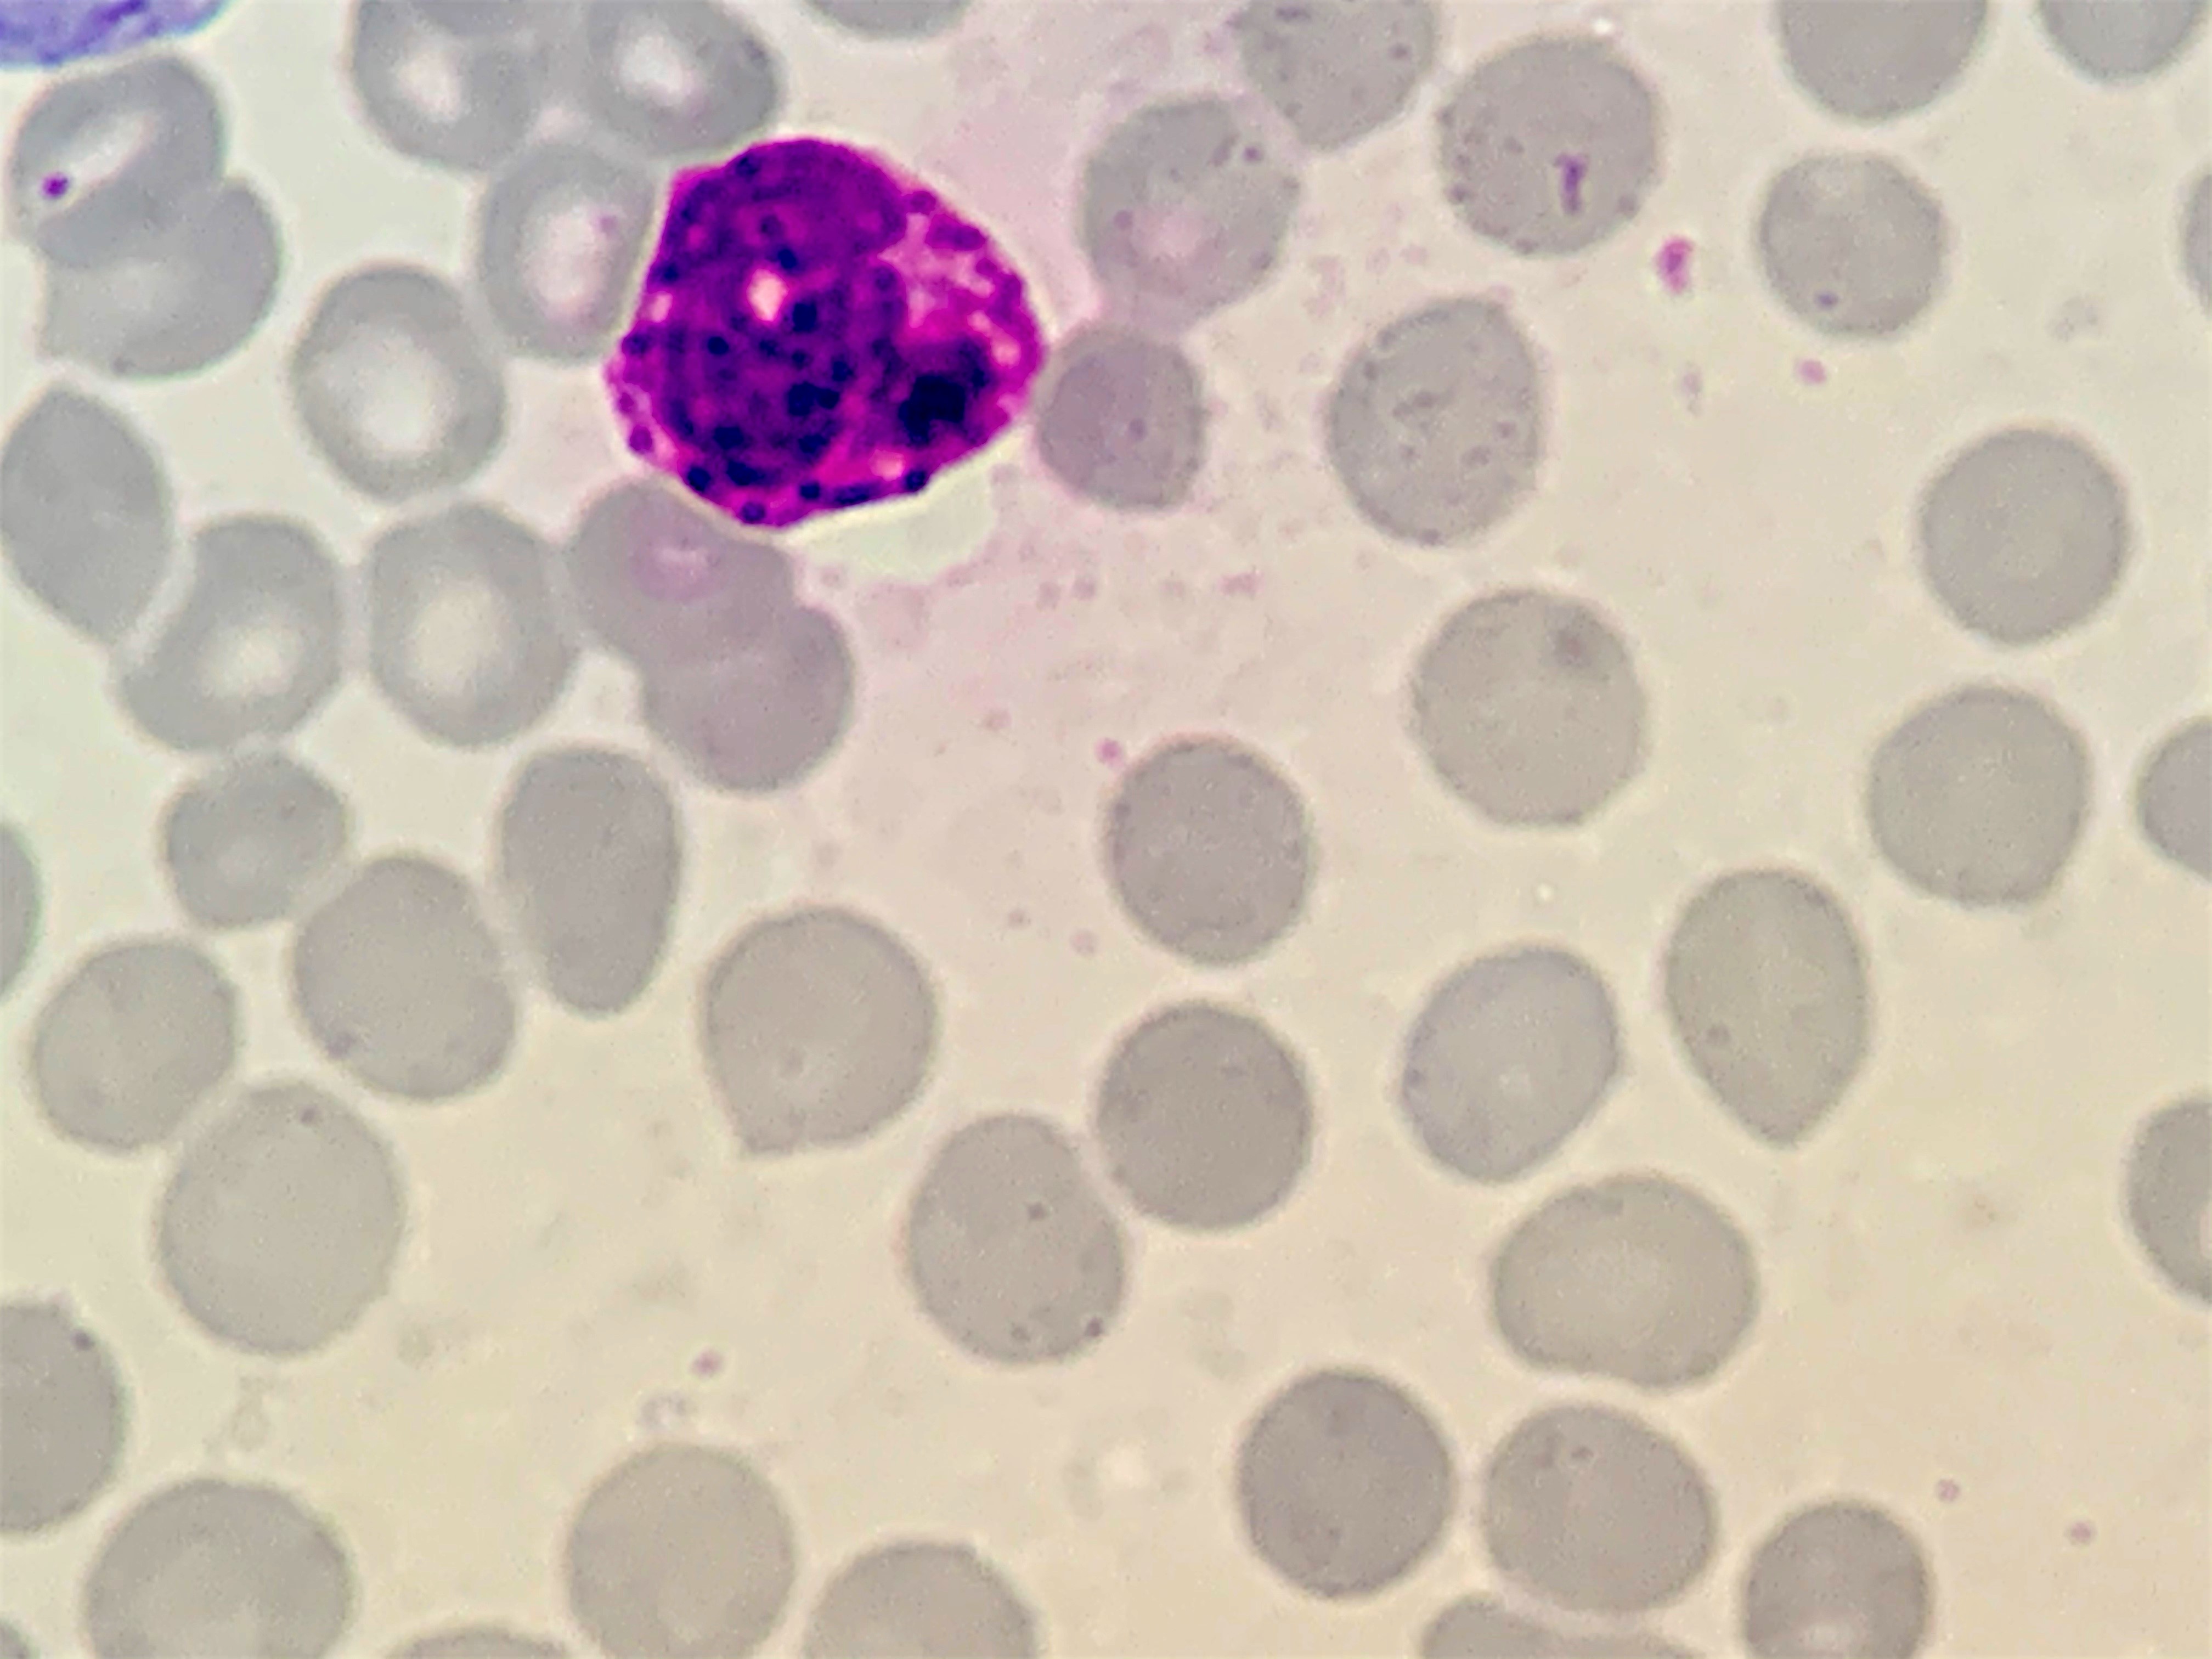
Cell type: BASOPHILS